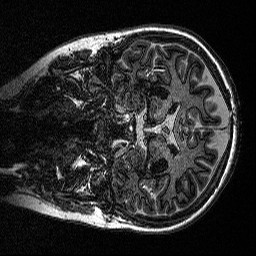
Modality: MP2RAGE
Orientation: coronal
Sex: female
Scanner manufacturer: siemens
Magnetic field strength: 3 T
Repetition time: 5 s
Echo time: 0.00292 s